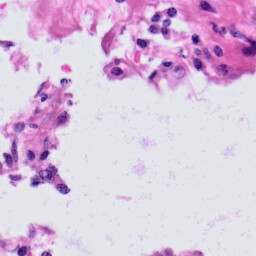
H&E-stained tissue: Skin